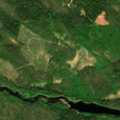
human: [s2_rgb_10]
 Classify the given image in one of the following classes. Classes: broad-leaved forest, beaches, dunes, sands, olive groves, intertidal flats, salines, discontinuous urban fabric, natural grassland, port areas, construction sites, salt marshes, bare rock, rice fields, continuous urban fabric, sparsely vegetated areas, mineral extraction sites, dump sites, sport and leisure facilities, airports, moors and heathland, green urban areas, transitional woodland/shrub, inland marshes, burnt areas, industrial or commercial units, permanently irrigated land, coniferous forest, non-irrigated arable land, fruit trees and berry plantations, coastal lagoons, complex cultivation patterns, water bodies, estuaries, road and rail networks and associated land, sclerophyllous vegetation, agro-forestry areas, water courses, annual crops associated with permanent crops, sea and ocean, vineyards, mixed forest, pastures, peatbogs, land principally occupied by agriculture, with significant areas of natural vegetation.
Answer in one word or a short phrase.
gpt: coniferous forest, mixed forest, transitional woodland/shrub